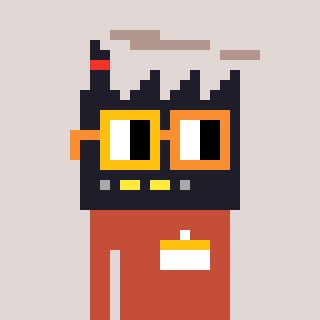
a pixel art character with square yellow and orange glasses, a factory-shaped head and a rust-colored body on a warm background